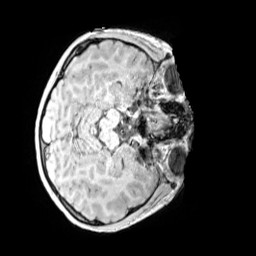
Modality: MP2RAGE
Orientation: axial
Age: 9
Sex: male
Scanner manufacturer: siemens
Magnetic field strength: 3 T
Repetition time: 4 s
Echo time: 0.00299 s